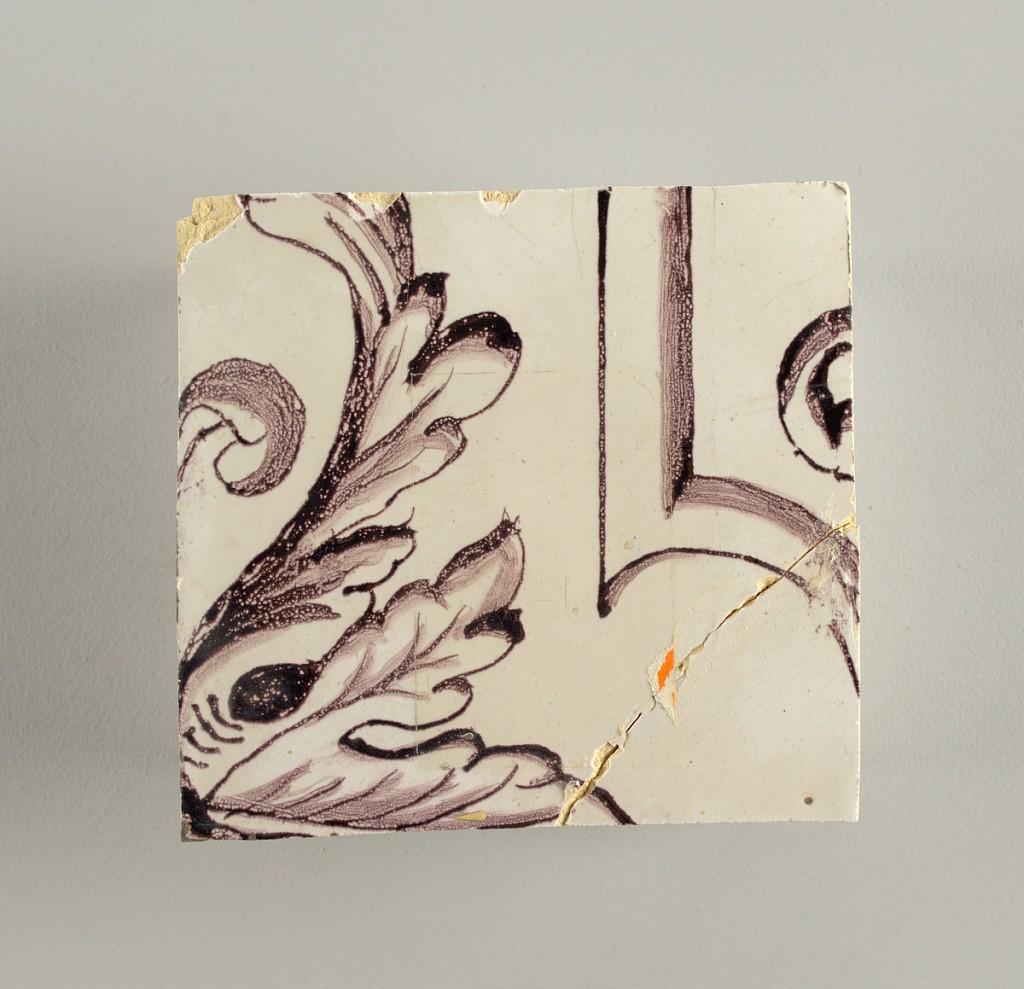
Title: Wall facing
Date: ca. 1725
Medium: Tin-glazed earthenware, underglaze
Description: Horizontal rectangle.  Thirty-seven tiles wide and twenty-one high with opening for door or window nineteen and one-half tiles high and twelve wide.  To left and right of opening, centered canopy above. Left, woman representing Hope, right, a sculputure urn.  Centered above opening, a mascaron.  Arabesque design of foliage.